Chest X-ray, PA view. Patient: 53 years old, sex M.
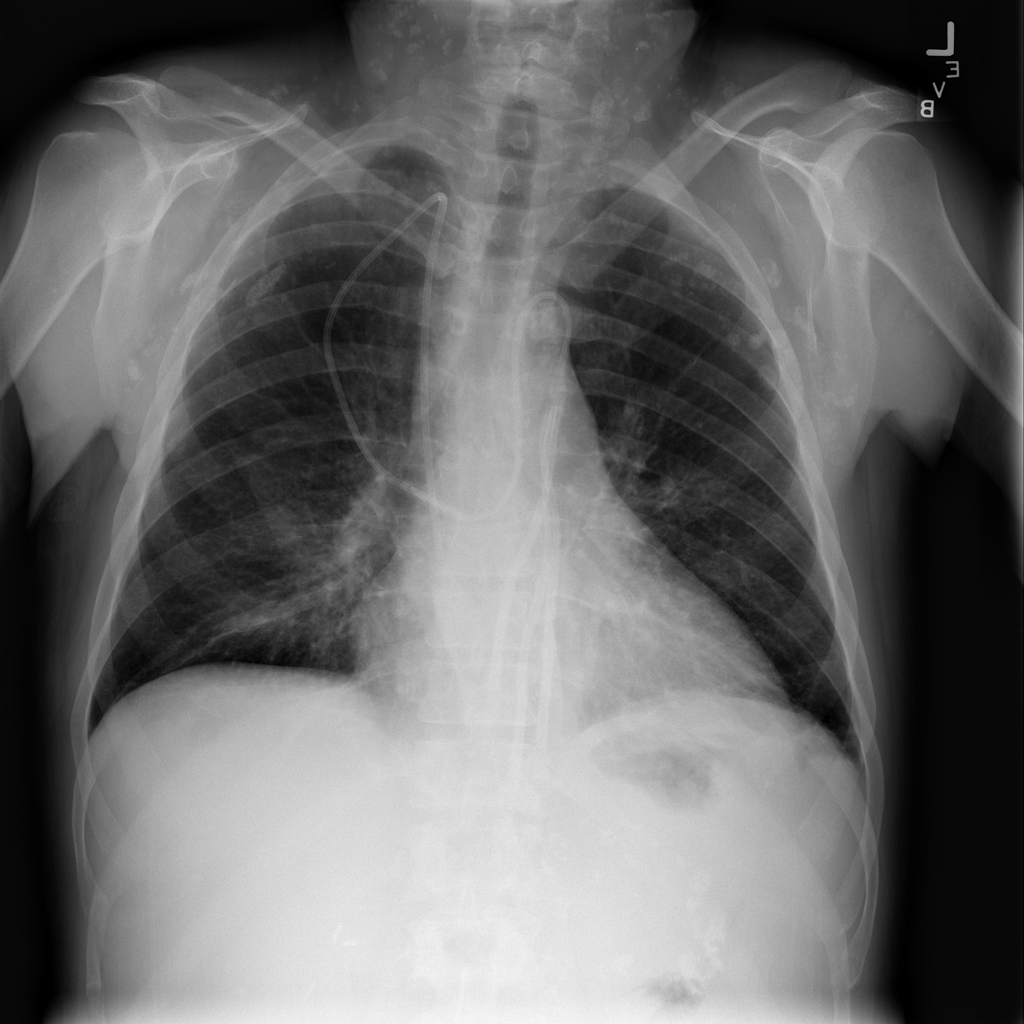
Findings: Effusion